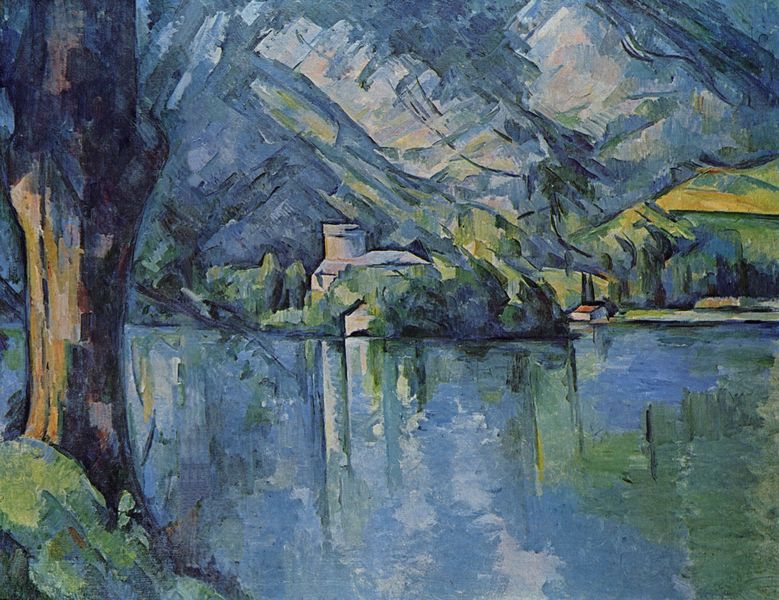
Titel: See von Annecy
Künstler: Paul Cézanne
Standort: London
Institution: Courtauld Institute Gallery
Schlagwörter: baum, berg, blau, dunkel, felsen, gemälde, himmel, laub, meer, schatten, wasser, weiß, wolken, aquarell, bäume, cezanne, gelb, grün, impressionismus, kirchturm, kubismus, landschaft, ocker, see, ufer, abend, braun, glas, grau, hell, hintergrund, licht, orange, schwarz, dach, gebäude, gras, haus, rasen, rot, schloss, wiese, wolke, expressionismus, wand, messer, stein, spiegel, öl, ast, baumstamm, häuser, hügel, natur, spiegelung, stamm, büsche, gebüsch, gewässer, kirche, sonne, wiesen, insel, pflanzen, rosa, anhöhe, turm, zypressen, strand, wellen, ort, perspektive, spiegelbild, abhang, berge, fläche, flächen, gebirge, dorf, violett, alm, linien, böschung, pastös, duktus, impressionistisch, reflexe, widerschein, striche, lichtreflexe, reflexion, burg, weiden, eckig, kloster, expressionistisch, kälte, pleinair, zypresse, schraffur, kristall, paul cezanne, kapelle, balu, schaten, gebirgssee, üfer, bergsee, cezannes, königssee, rundturm, spachtel, facetten, spachtelspuren, kristallin, lokalfarbe, sankt, walchensee, mont st michel, bartholomäo, königsee, braun#, selb